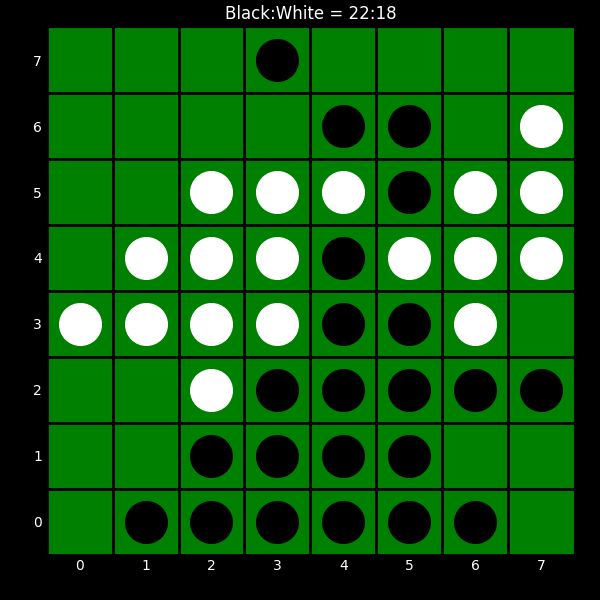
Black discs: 22
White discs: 18